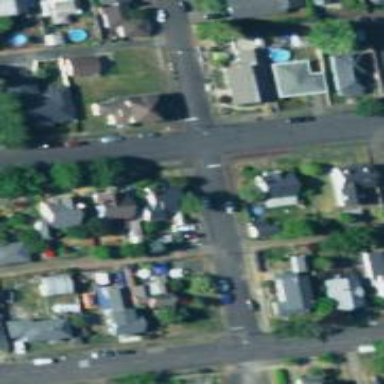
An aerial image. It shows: Alleyway designated as service road.